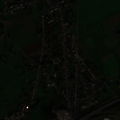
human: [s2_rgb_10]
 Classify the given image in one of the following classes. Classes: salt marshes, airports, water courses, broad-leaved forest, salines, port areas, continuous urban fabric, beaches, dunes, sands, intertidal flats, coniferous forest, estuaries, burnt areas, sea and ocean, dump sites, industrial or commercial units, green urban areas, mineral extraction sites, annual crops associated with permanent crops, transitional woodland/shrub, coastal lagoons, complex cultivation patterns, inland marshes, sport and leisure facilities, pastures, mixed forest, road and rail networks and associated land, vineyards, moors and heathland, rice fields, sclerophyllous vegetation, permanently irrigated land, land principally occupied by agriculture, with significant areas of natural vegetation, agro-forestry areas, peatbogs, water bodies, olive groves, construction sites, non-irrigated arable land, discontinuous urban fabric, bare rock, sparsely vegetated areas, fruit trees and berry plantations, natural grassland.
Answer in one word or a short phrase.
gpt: discontinuous urban fabric, non-irrigated arable land, pastures, complex cultivation patterns